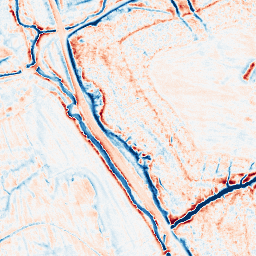
Category: edge_preserving
Decomposition family: anisotropic_diffusion
Decomposition parameters: iterations: 20
kappa: 100
gamma: 0.2
Upsampling method: cubic_catmull_rom
Upsampling parameters: scale: 8
Upsampling scale: 8